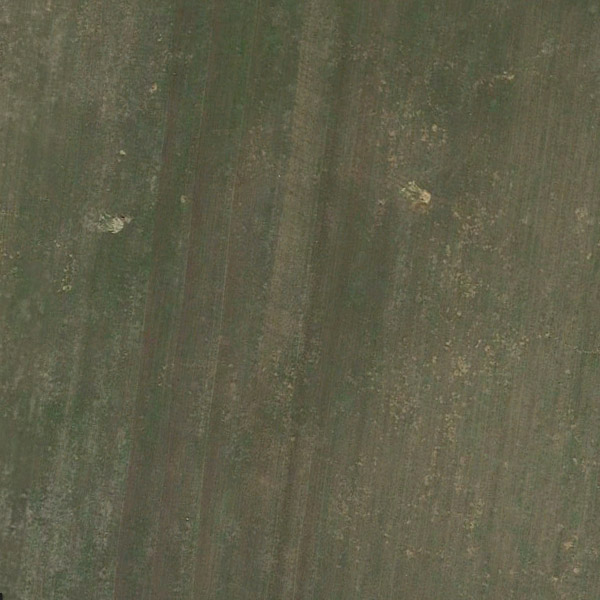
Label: Meadow